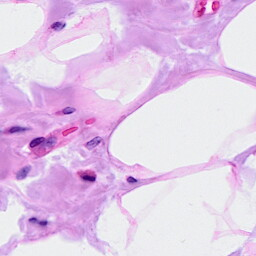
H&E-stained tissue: Breast